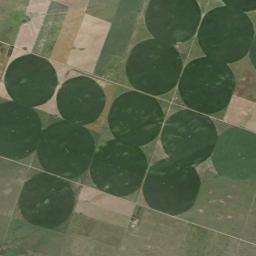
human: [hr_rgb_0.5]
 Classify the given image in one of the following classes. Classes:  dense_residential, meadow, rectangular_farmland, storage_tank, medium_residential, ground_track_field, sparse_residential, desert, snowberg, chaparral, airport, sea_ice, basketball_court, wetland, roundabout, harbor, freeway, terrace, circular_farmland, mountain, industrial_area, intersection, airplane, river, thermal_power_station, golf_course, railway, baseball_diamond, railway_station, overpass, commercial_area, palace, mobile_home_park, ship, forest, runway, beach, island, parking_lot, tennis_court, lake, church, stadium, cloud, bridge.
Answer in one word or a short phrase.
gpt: circular_farmland